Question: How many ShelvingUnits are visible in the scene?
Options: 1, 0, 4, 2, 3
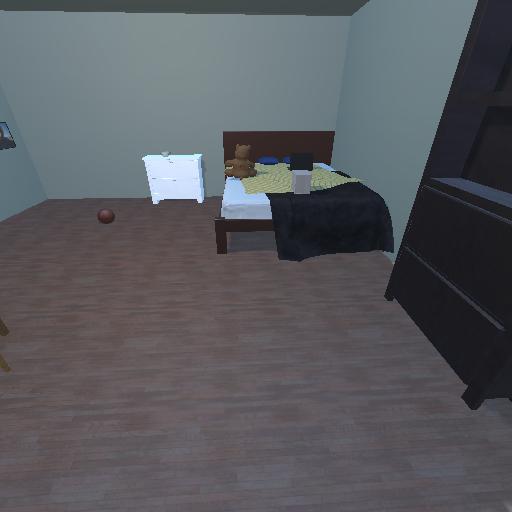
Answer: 1